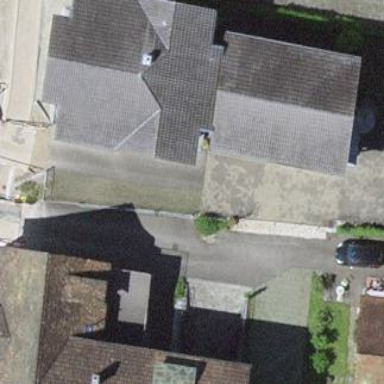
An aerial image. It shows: Building with hipped roof.